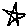
Label: star